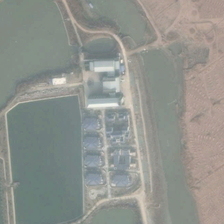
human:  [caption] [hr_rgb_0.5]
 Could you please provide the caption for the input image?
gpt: several buildings are in a resort surrounded by several ponds and yellow bareland .

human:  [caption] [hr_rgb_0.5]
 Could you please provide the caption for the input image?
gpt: several buildings are in a resort surrounded by several ponds and yellow bareland .

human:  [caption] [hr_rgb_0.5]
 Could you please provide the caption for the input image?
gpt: several buildings are in a resort surrounded by several ponds and yellow bareland .

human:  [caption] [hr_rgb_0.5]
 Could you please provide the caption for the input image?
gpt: several buildings are in a resort surrounded by several ponds and yellow bareland .

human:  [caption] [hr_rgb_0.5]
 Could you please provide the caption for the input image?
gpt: several buildings are in a resort surrounded by several ponds and yellow bareland .